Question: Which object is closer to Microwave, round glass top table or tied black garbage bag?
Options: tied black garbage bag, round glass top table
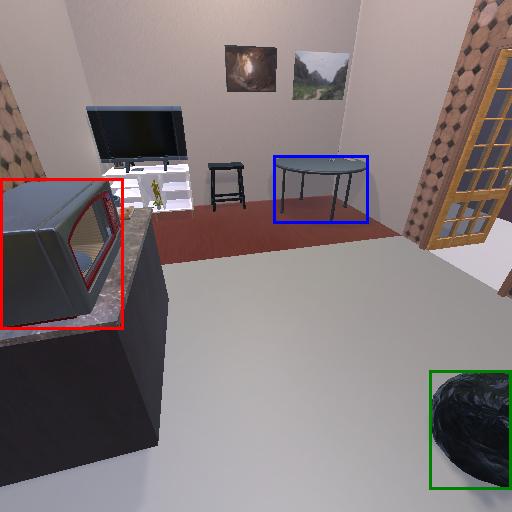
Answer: tied black garbage bag